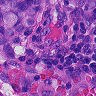
Metastatic tissue present: yes